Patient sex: M
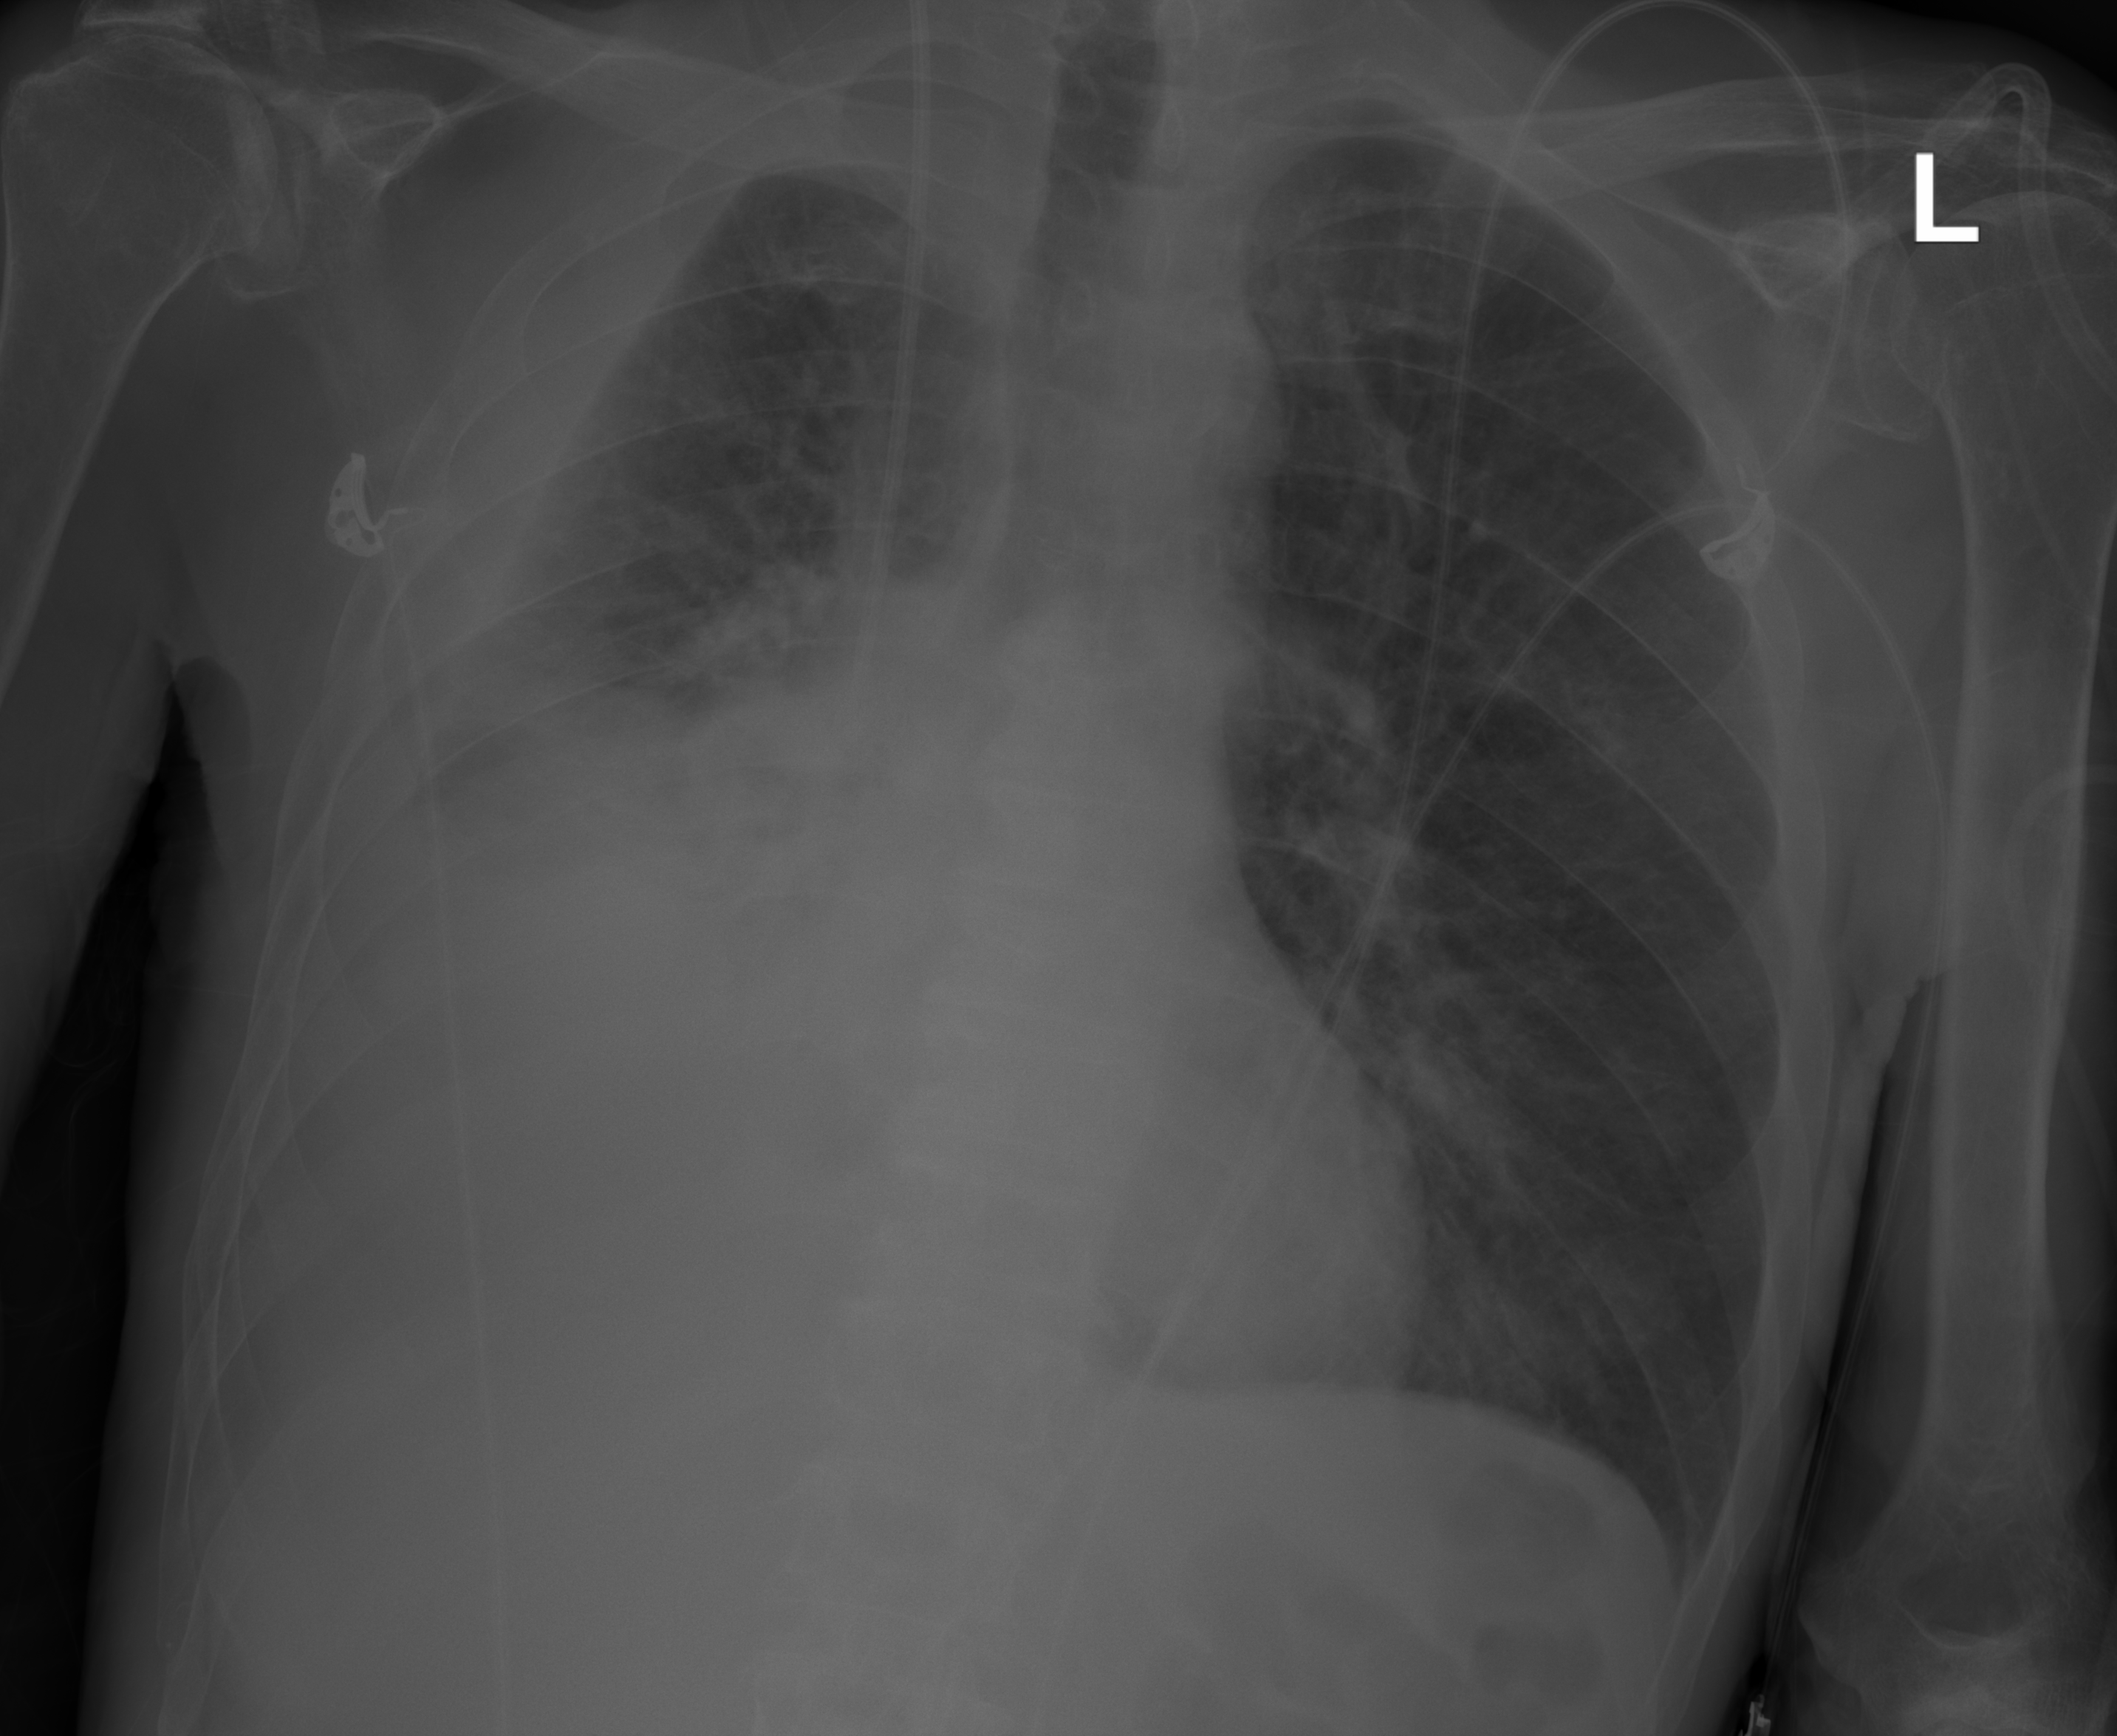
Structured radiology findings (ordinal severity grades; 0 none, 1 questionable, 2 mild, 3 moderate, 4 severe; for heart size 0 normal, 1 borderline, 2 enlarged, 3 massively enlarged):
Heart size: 1
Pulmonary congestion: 0
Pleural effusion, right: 3
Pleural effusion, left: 0
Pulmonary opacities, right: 2
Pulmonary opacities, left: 0
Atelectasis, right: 3
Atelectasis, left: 0